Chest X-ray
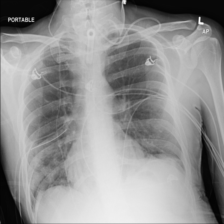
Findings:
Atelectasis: negative
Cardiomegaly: negative
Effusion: negative
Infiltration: positive
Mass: negative
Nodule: negative
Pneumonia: negative
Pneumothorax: negative
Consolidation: negative
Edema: negative
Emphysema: negative
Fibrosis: negative
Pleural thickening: negative
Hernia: negative